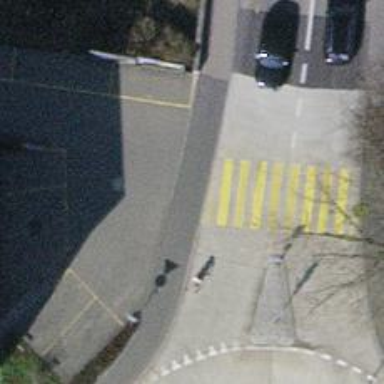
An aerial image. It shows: Kerb serving as barrier.